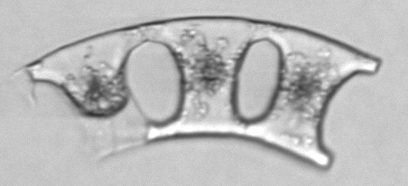
Label: Eucampia